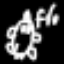
Label: frog